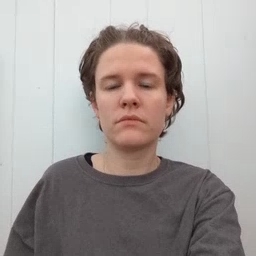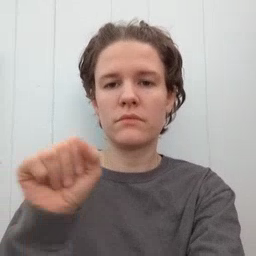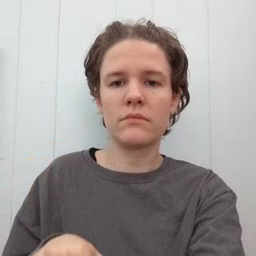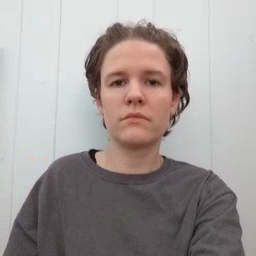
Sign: can